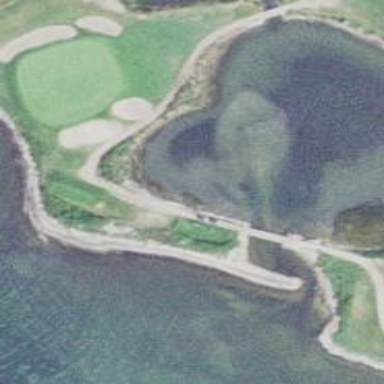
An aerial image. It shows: View of golf hole.